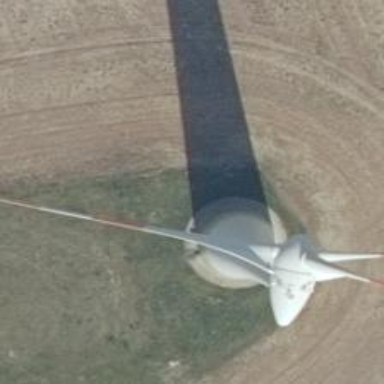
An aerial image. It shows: Wind-powered generator.